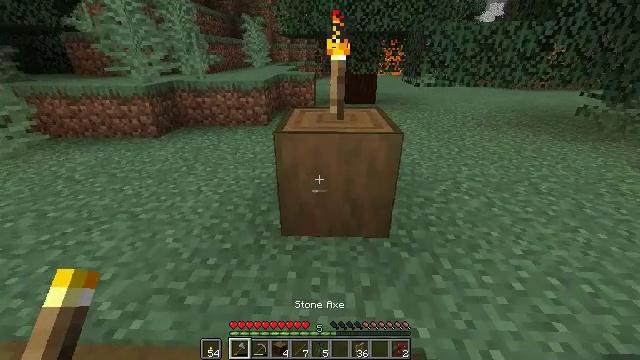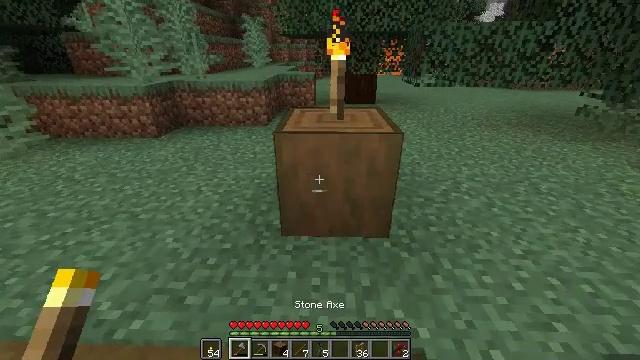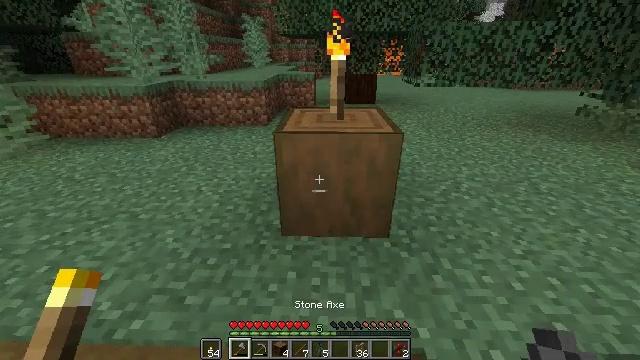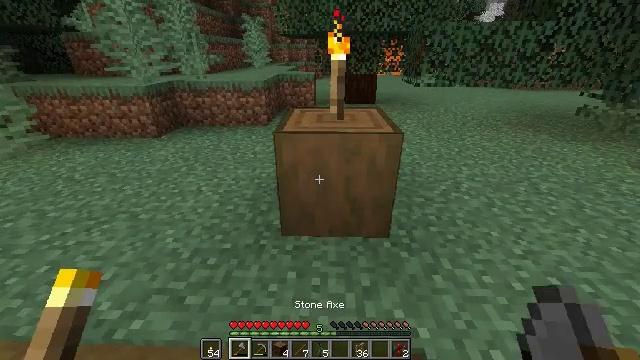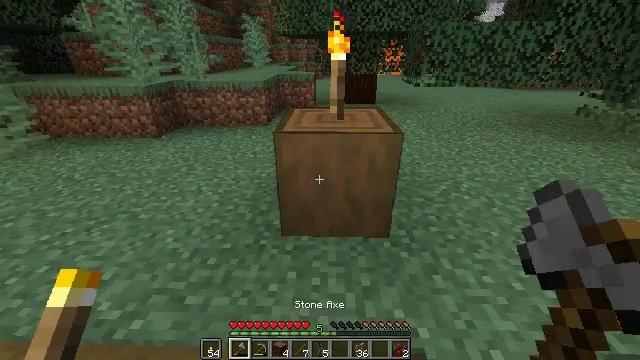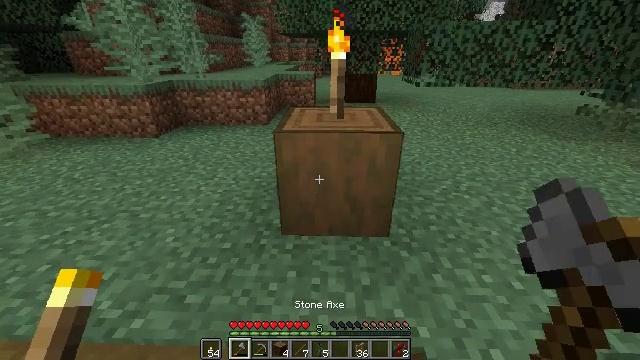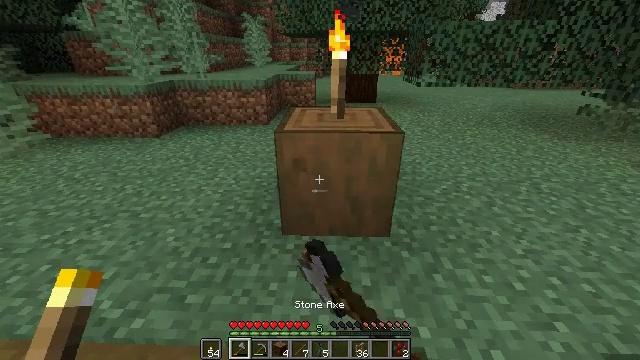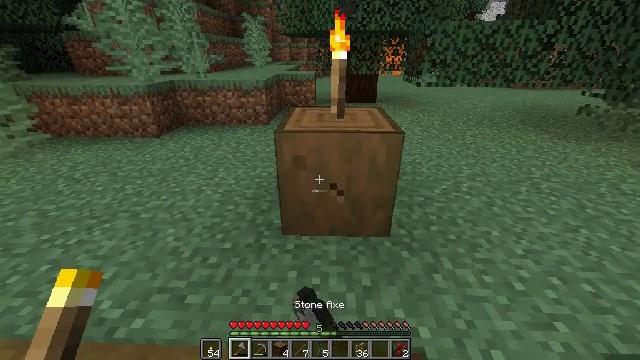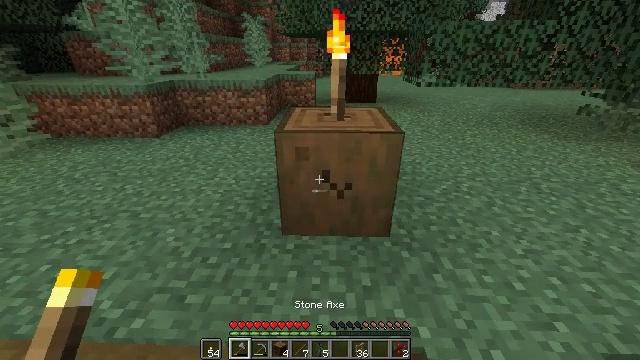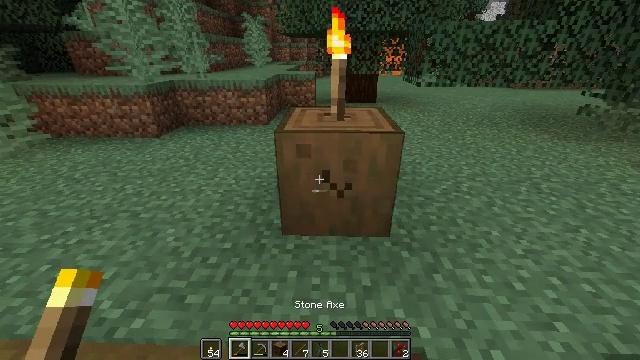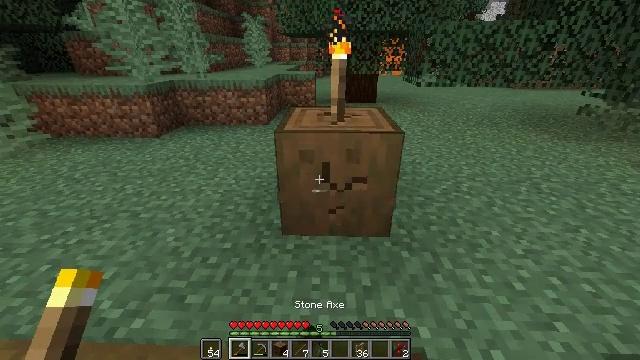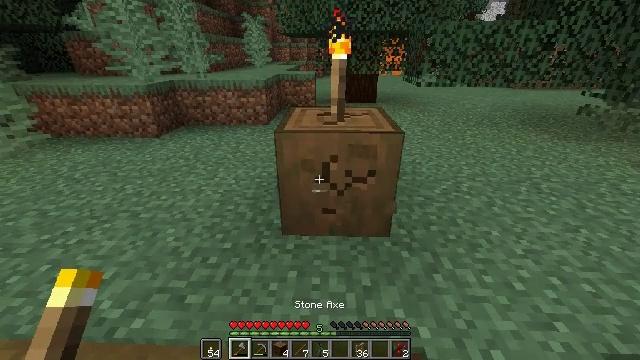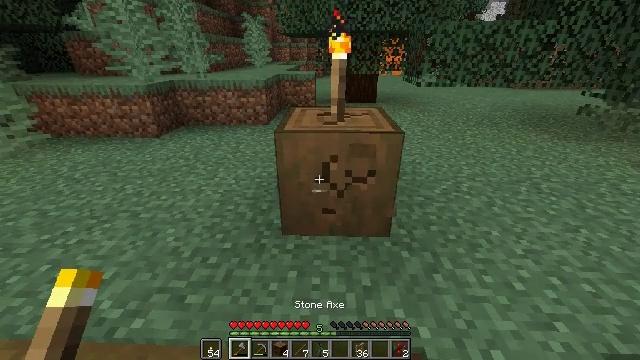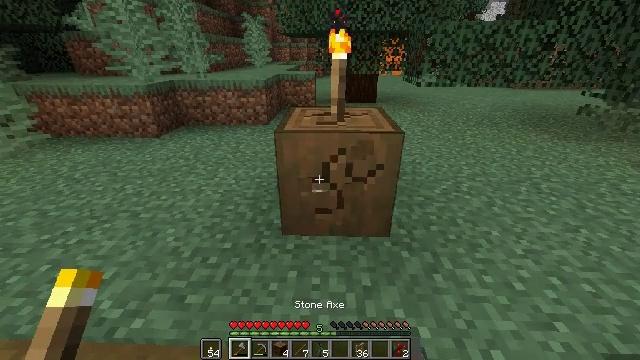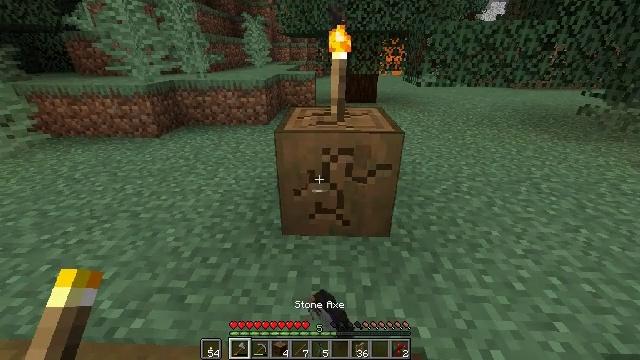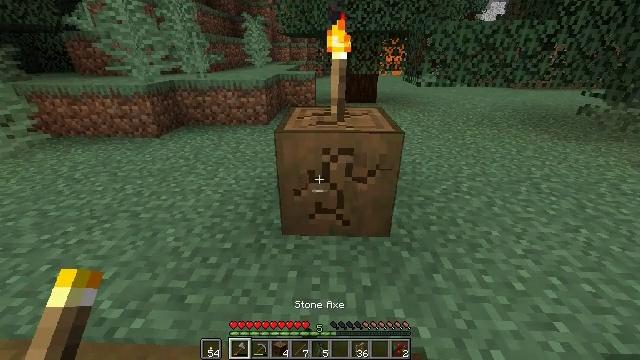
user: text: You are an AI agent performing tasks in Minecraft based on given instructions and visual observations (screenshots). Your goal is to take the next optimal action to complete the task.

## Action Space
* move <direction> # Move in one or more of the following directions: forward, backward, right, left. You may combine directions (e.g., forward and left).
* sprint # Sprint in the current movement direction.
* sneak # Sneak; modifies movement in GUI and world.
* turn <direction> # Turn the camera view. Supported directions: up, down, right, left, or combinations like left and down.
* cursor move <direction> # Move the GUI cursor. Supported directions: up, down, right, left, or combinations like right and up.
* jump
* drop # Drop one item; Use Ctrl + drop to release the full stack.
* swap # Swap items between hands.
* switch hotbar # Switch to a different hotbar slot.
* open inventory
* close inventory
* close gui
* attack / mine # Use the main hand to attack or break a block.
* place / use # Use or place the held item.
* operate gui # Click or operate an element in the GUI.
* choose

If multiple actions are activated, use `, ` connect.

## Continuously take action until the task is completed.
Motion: motion action
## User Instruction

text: Mine the stripped spruce log.
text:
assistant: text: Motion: no_op
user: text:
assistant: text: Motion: no_op
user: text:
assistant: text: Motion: no_op
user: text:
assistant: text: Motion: no_op
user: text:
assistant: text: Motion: attack / mine
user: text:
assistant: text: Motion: attack / mine
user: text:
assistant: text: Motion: attack / mine
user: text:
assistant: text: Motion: attack / mine
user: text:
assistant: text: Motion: attack / mine
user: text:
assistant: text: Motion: attack / mine
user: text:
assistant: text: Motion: attack / mine
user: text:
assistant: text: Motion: attack / mine
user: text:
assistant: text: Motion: attack / mine
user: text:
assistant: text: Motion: attack / mine
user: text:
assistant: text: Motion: attack / mine
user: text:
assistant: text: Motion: attack / mine
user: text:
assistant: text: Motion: attack / mine
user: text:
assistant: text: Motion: attack / mine
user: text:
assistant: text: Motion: attack / mine
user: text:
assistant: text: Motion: attack / mine
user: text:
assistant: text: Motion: attack / mine
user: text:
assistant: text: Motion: move forward, attack / mine
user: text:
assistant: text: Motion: move forward, attack / mine
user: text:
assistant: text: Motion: move forward, attack / mine
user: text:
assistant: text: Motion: attack / mine